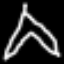
Label: The Eiffel Tower